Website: lowes
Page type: billing-address
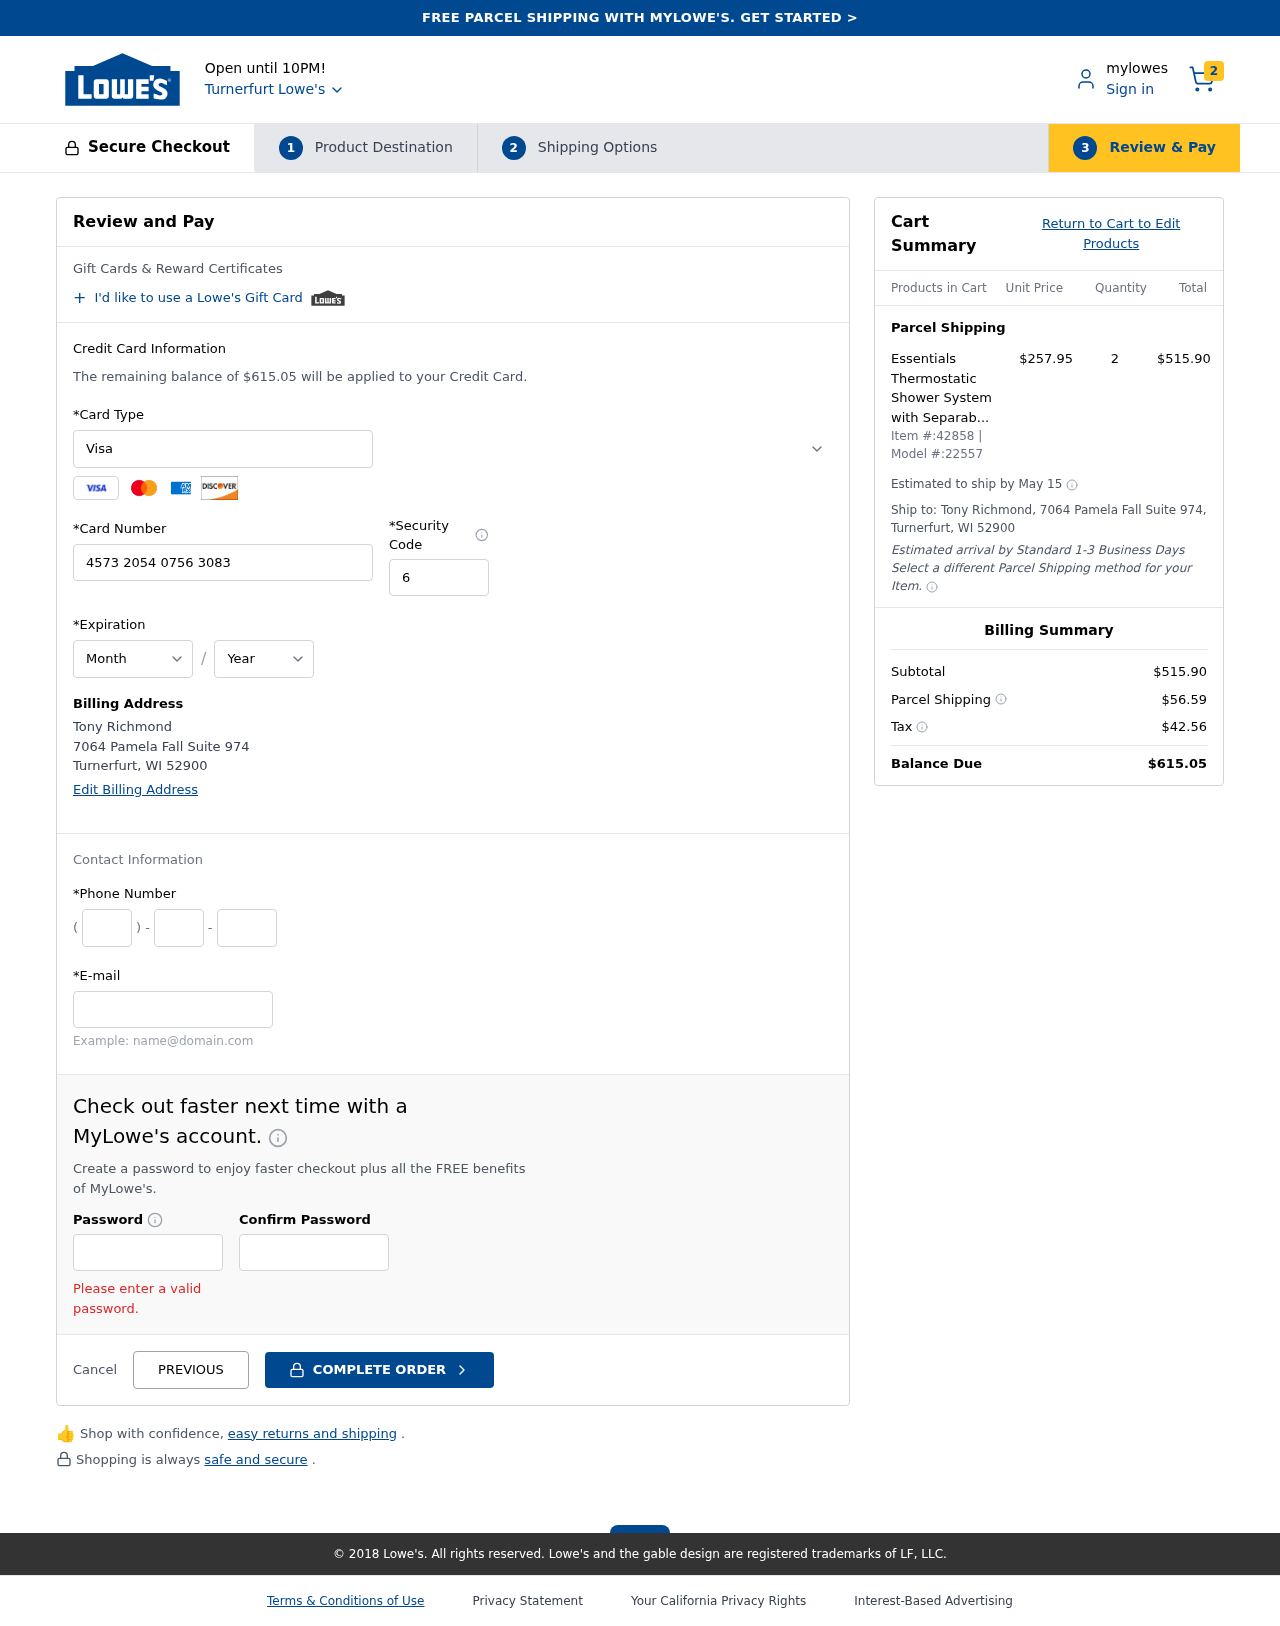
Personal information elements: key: PII_CARD_CVV
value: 686
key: PII_CARD_EXPIRY_MONTH
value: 10
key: PII_CARD_EXPIRY_YEAR
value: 30
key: PII_CARD_NUMBER
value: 4573 2054 0756 3083
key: PII_CARD_TYPE
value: Visa
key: PII_CITY
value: Turnerfurt
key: PII_CITY_STATE_ZIP
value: Turnerfurt, WI 52900
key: PII_EMAIL
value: tony.richmond@yahoo.com
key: PII_FULLNAME
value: Tony Richmond
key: PII_PHONE_AREA
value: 322
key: PII_PHONE_PREFIX
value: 764
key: PII_PHONE_SUFFIX
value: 6228
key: PII_STREET
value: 7064 Pamela Fall Suite 974
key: PII_FULLNAME2
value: Tony Richmond
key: PII_STATE_ABBR
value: WI
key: PII_POSTCODE
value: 52900
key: PII_POSTCODE_FULL
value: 52900
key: PII_CITY_STATE
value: Turnerfurt, WI
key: PII_POSTCODE_NUMERIC
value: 52900
Product elements: key: PRODUCT1_NAME
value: Essentials Thermostatic Shower System with Separable Shower Head - Mixer Shower Set - Shower Column
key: PRODUCT1_PRICE
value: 257.95
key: PRODUCT1_QUANTITY
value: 2
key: PRODUCT_ITEM_NUMBER
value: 42858
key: PRODUCT_MODEL_NUMBER
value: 22557
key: PRODUCT1_LINE_TOTAL
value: $515.90
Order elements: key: ORDER_NUM_ITEMS
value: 2
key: ORDER_TOTAL
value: $615.05
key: ORDER_SHIPPING_DATE
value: May 15
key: ORDER_SUBTOTAL
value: $515.90
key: ORDER_SHIPPING_COST
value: $56.59
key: ORDER_TAX
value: $42.56